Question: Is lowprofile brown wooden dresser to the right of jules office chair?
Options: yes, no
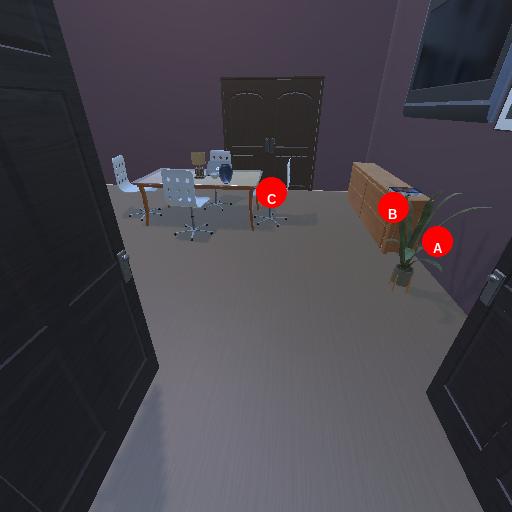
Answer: yes